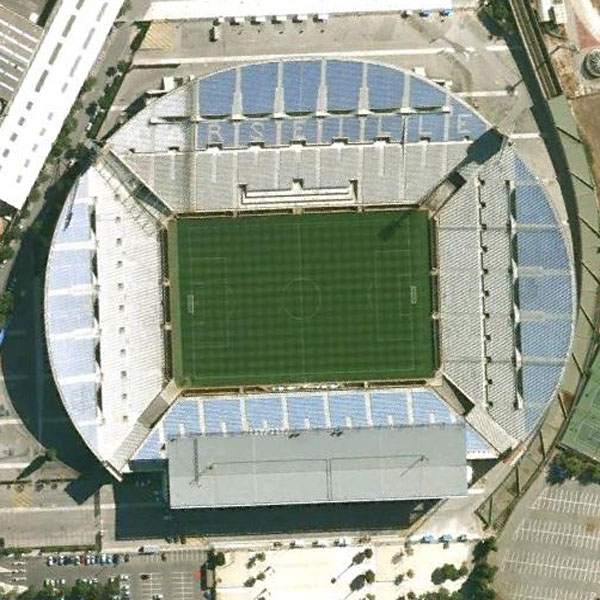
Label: footballField